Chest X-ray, AP view. Patient: 24 years old, sex M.
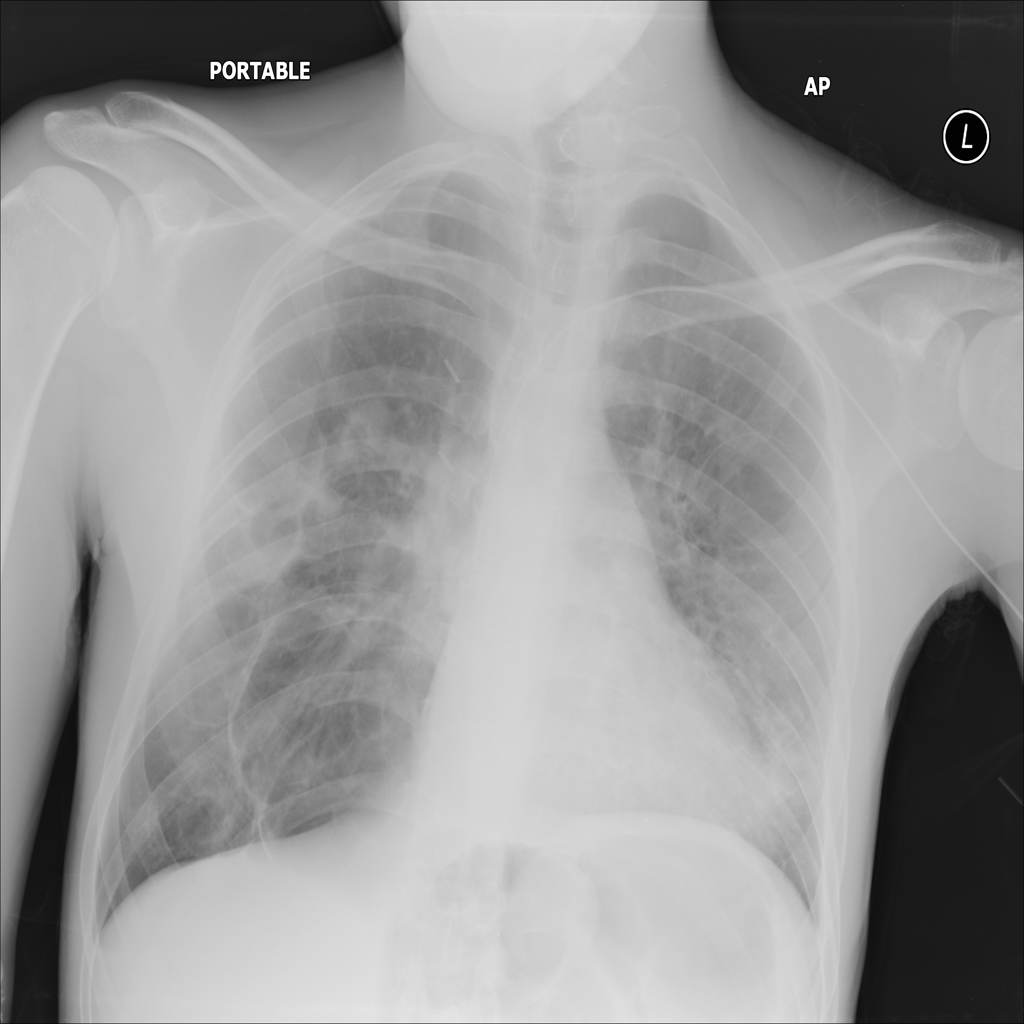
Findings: No Finding